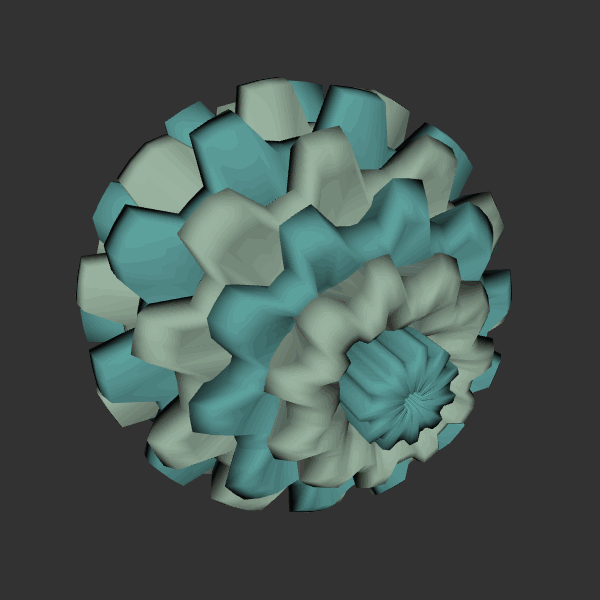
Background: dark